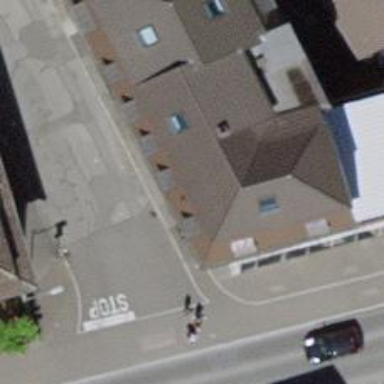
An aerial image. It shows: Restaurant.